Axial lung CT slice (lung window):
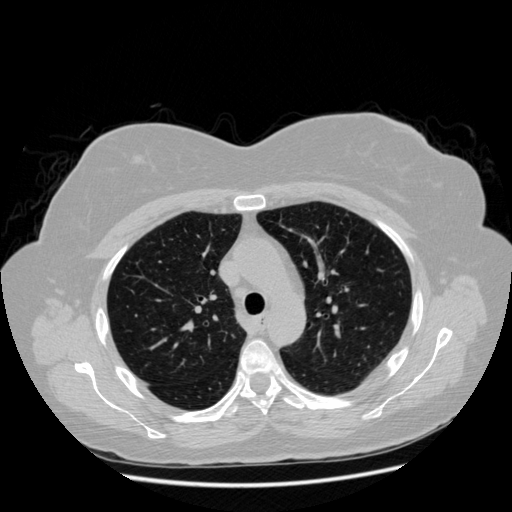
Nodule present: no